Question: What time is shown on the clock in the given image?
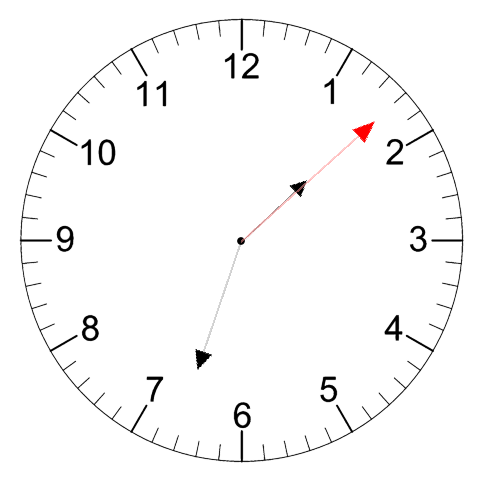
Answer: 01:33:08